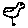
Label: bird